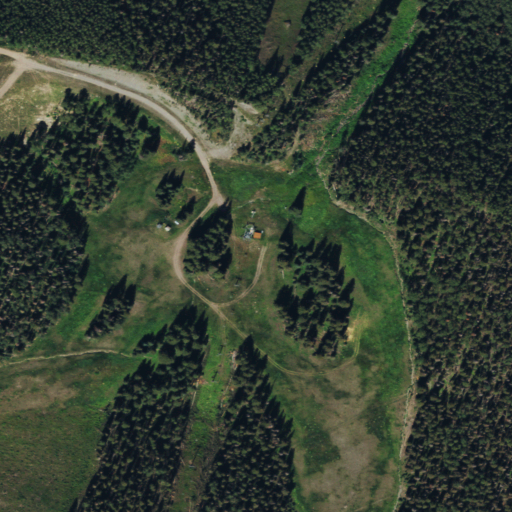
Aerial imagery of plain(s) in Colorado named Camels Garden containing open development, evergreen forest, deciduous forest, and mixed forest